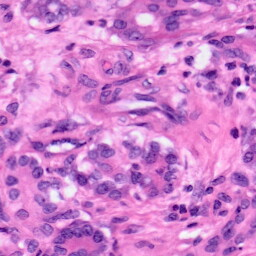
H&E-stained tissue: Pancreatic